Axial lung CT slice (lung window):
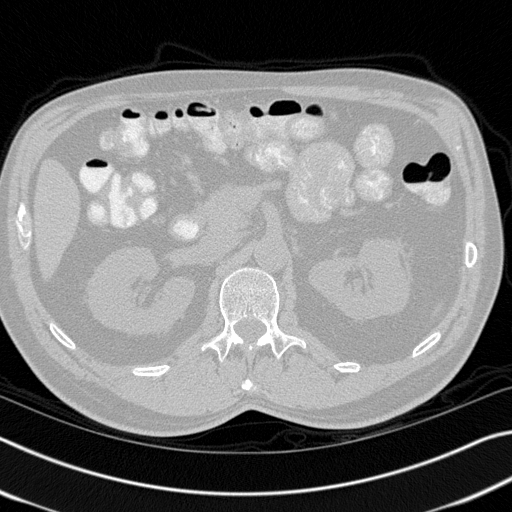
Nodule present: no